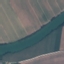
Land use / land cover class: River